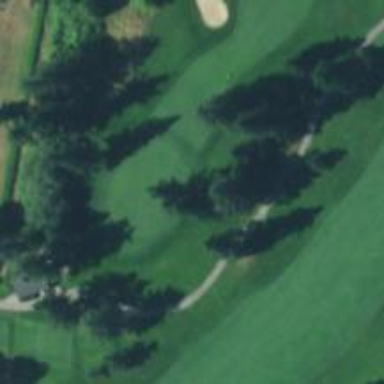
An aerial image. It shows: Golf hole.